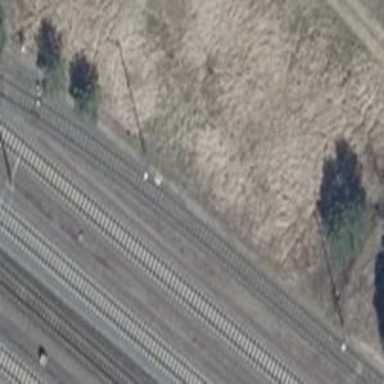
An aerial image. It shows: Railway switch with the turnout side on the left.